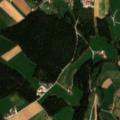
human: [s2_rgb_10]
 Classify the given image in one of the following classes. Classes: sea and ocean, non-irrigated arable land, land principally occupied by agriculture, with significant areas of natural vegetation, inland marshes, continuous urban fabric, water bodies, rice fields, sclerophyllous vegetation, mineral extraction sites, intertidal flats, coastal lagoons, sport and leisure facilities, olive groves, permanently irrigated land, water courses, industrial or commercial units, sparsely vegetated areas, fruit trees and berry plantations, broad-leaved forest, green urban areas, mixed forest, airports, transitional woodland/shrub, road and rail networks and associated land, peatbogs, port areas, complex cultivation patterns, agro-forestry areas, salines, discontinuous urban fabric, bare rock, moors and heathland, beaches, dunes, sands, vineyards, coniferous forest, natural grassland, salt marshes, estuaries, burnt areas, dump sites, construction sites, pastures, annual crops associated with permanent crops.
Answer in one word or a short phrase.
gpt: non-irrigated arable land, complex cultivation patterns, land principally occupied by agriculture, with significant areas of natural vegetation, mixed forest